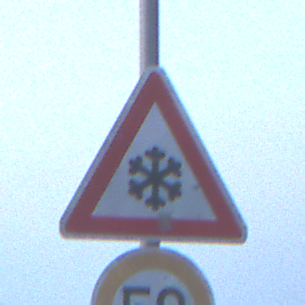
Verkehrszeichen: SchneeOderEisglaette
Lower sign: Geschwindigkeit50
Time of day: Dawn
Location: Outdoor (Urban)
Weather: Clear
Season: NotSpecified
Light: Natural